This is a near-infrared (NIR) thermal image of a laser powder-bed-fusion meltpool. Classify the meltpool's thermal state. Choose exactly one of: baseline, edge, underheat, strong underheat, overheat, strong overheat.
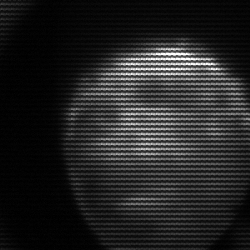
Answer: edge